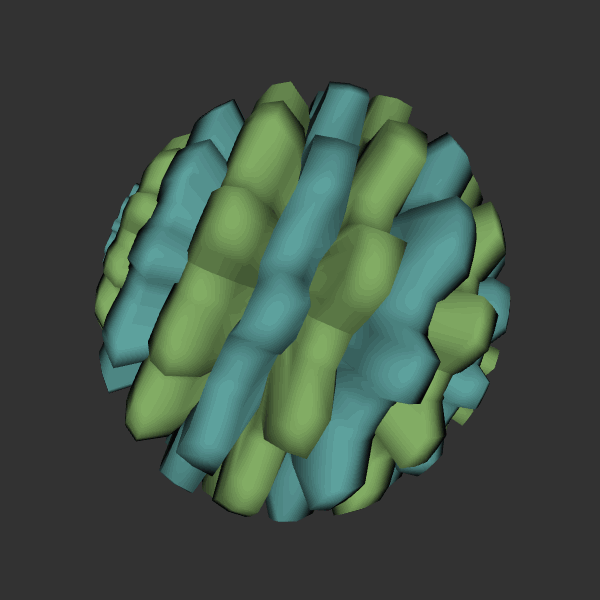
Background: dark